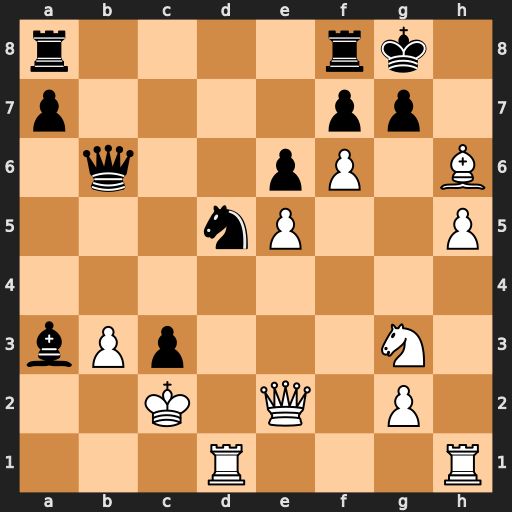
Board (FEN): r4rk1/p4pp1/1q2pP1B/3nP2P/8/bPp3N1/2K1Q1P1/3R3R
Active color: w
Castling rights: -
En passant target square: -
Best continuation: Qg4 Nb4+ Kb1 c2+ Ka1 cxd1=Q+ Rxd1 Nc2+ Ka2